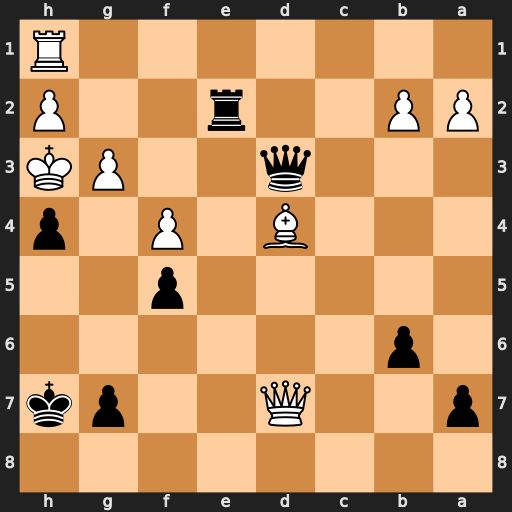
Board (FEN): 8/p2Q2pk/1p6/5p2/3B1P1p/3q2PK/PP2r2P/7R
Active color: b
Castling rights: -
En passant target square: -
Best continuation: Rxh2+ Rxh2 Qxg3#